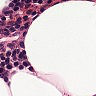
Metastatic tissue present: no